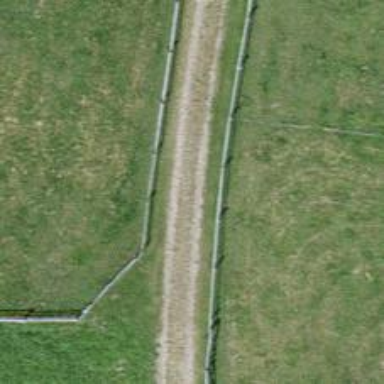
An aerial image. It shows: Track road with grass surface.